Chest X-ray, AP view. Patient: 36 years old, sex M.
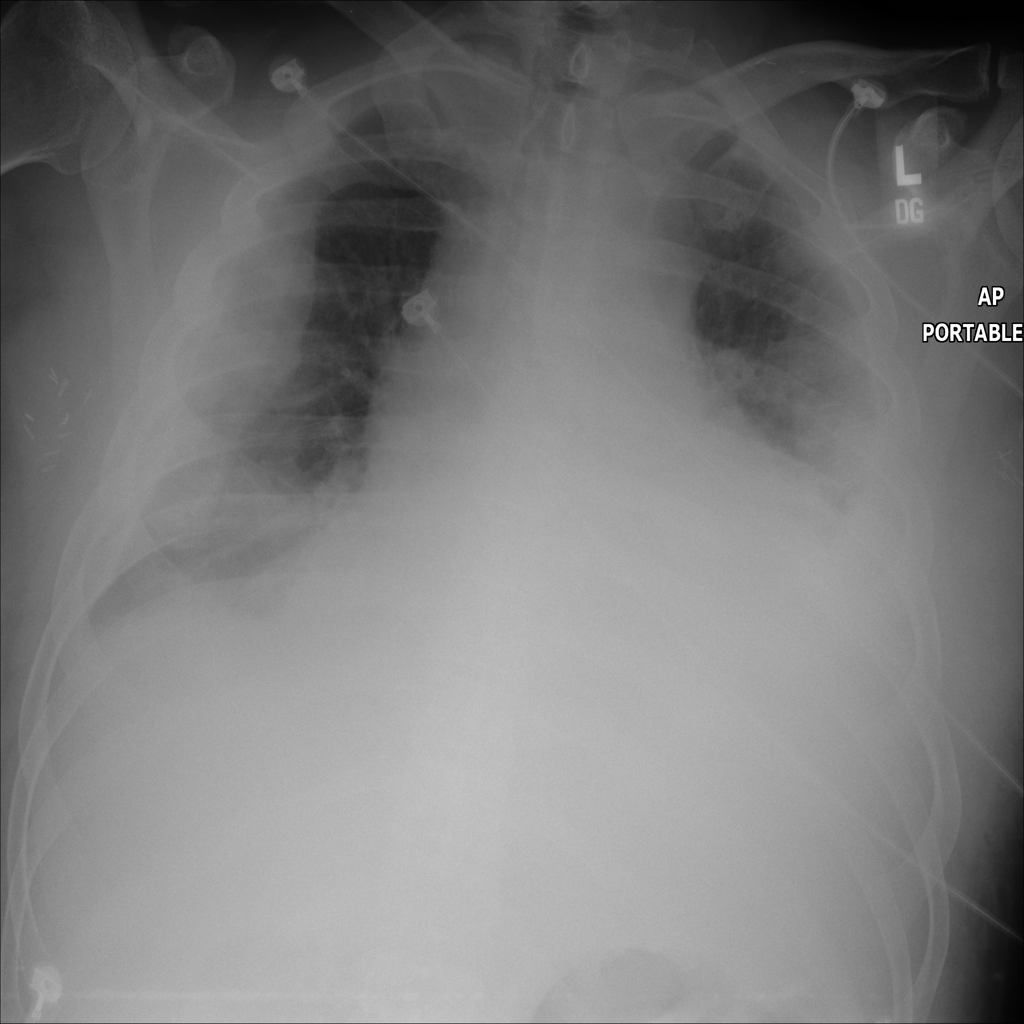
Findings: Mass